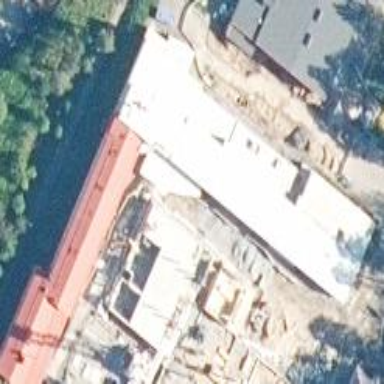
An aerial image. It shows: School building.